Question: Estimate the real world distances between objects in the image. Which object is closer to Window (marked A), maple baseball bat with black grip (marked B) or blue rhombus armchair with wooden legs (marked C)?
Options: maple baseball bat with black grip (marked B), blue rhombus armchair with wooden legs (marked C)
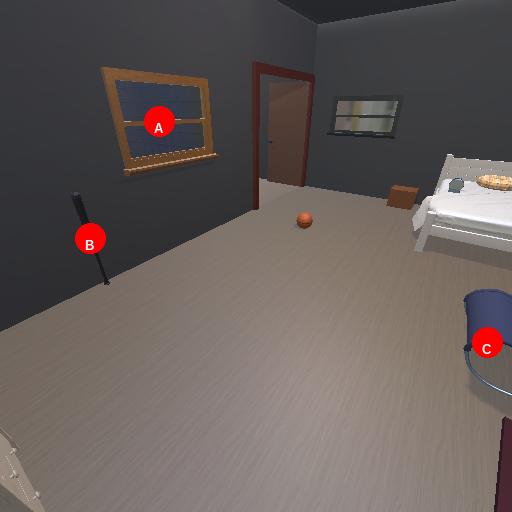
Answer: maple baseball bat with black grip (marked B)